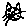
Label: cat